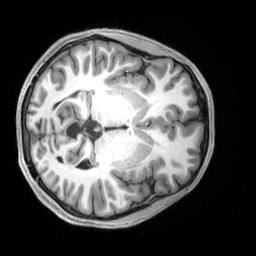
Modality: T1w
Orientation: axial
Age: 26
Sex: male
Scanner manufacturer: siemens
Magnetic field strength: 3 T
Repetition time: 2.3 s
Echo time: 0.00229 s